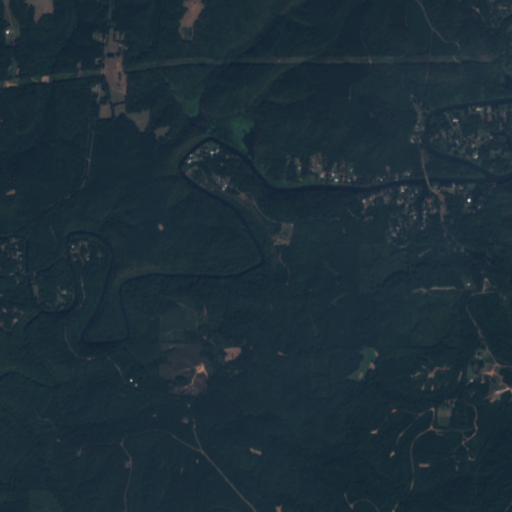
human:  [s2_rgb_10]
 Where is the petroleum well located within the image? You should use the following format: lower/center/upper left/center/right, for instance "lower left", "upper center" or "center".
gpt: The petroleum well is located in the lower left of the image.
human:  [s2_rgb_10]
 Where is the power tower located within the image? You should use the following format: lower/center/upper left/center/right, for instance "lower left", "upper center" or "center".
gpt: The power tower is located in the upper of the image.
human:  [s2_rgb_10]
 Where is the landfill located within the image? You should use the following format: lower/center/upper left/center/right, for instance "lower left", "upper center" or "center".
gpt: There is no landfill in the image.